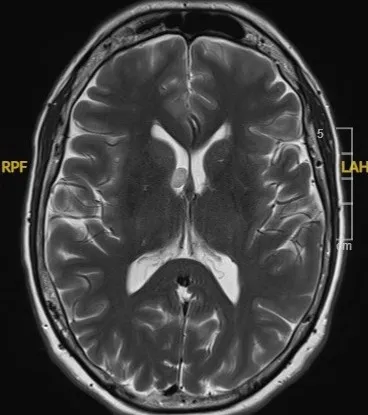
MRI scan (2014) showing lesion right lateral ventricle.
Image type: radiology (mri)